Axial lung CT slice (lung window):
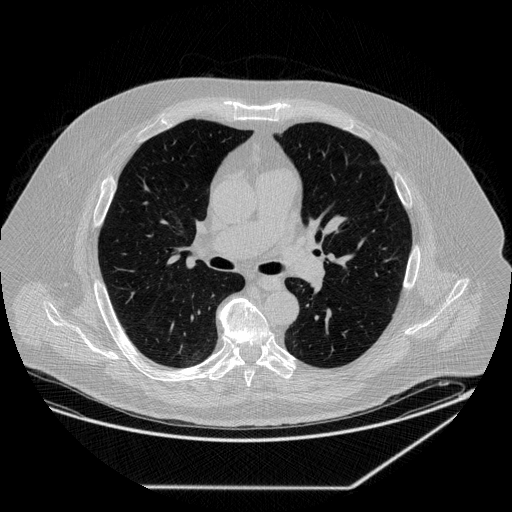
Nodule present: no